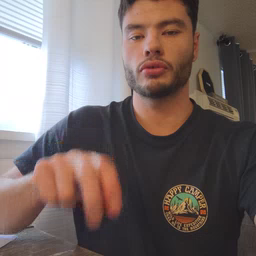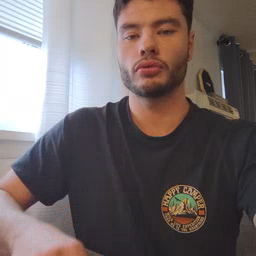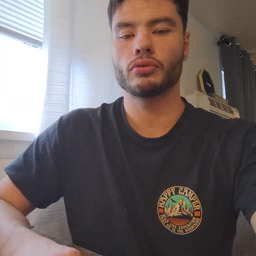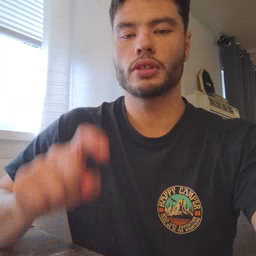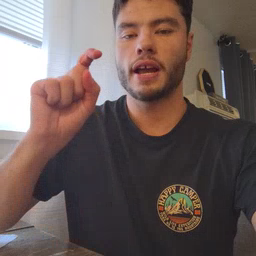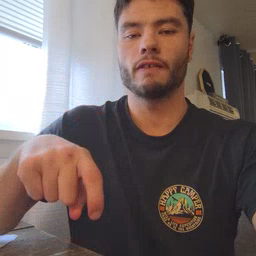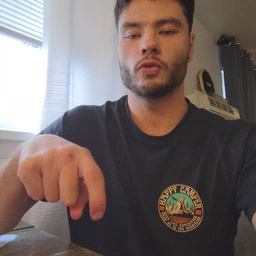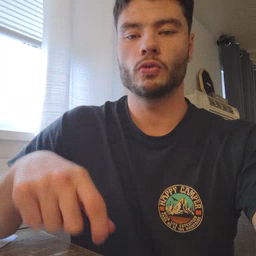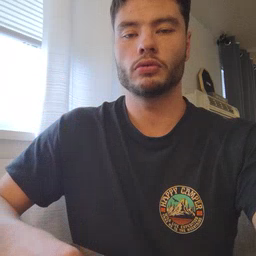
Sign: haveto